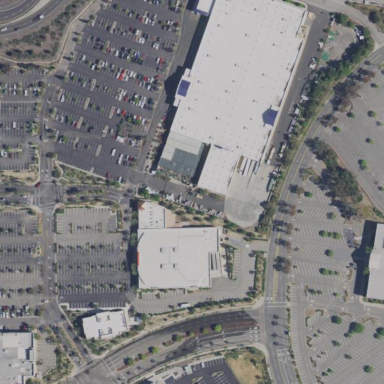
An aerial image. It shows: Retail area.